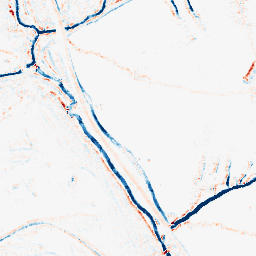
Category: morphological
Decomposition family: morphological_square
Decomposition parameters: operation: average
size: 5
Upsampling method: regularized
Upsampling parameters: scale: 2
lambda_reg: 0.01
Upsampling scale: 2